Field crop: maize
Growth stage: 2
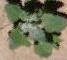
Species: chenopodium